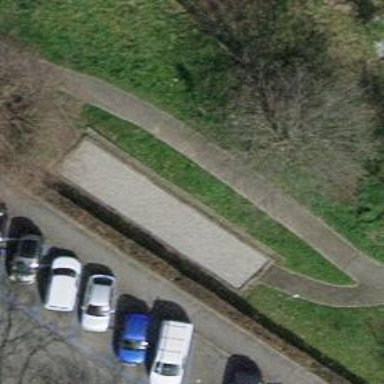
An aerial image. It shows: Viewpoint for tourists.